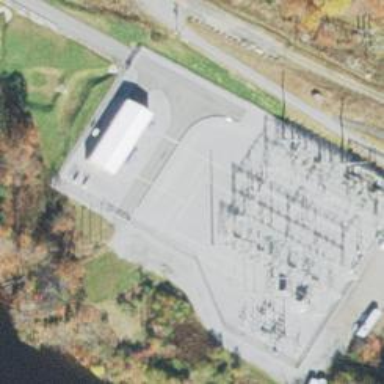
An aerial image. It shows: Switch for power supply.